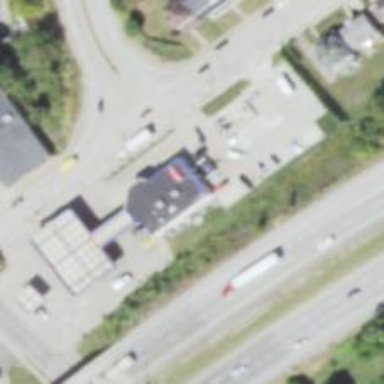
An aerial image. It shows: Convenience shop.